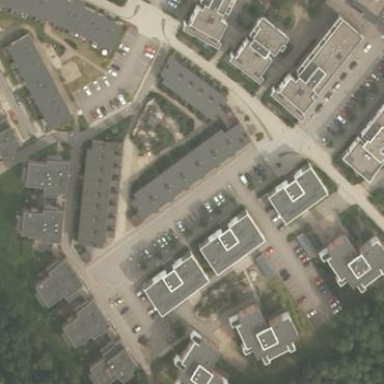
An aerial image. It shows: Terrace building.